Question: I made a Custom ListView Cell so i can add a Context Menu but it keeps opening multiple context menus when you click more than once and the old ones just raise Exceptions when used.

Here is my SongCell class
'''
public SongCell(ListView<Song> list, Playlist playlist) {
setAlignment(Pos.CENTER_LEFT);
ContextMenu listContextMenu = new ContextMenu();
MenuItem removeItem = new MenuItem("Remove");
MenuItem editID3Item = new MenuItem("Edit ID3");
MenuItem playNextItem = new MenuItem("Play Next");
removeItem.setOnAction((ActionEvent event) -> {
list.getItems().remove(getIndex());
});
editID3Item.setOnAction((ActionEvent event) -> {
Optional<Pair<String, String>> show = new FXID3Edit(getItem()).show();
});
playNextItem.setOnAction((ActionEvent event) -> {
Song song = getItem();
list.getItems().remove(song);
playlist.addSongRequest(new SongRequest(song, SongRequest.type.NEXT));
});
listContextMenu.getItems().add(removeItem);
listContextMenu.getItems().add(playNextItem);
listContextMenu.getItems().add(editID3Item);
setOnMousePressed(event -> {
if (event.getButton().equals(MouseButton.SECONDARY)) {
if (getItem() != null) {
if (getItem().equals(playlist.getSong())) {
playNextItem.setDisable(true);
removeItem.setDisable(true);
} else {
playNextItem.setDisable(false);
removeItem.setDisable(false);
}
listContextMenu.show(list, event.getScreenX(), event.getScreenY());
}
}
if (event.getButton().equals(MouseButton.PRIMARY) && event.getClickCount() == 2) {
playlist.setIndex(this.getIndex());
playlist.play();
}
event.consume();
});
}
@Override
protected void updateItem(Song item, boolean empty) {
super.updateItem(item, empty);
if (!empty && item != null) {
this.setText(item.toString());
} else {
this.setText("");
}
}
'''
I also greatly appreciate help on my Coding Style
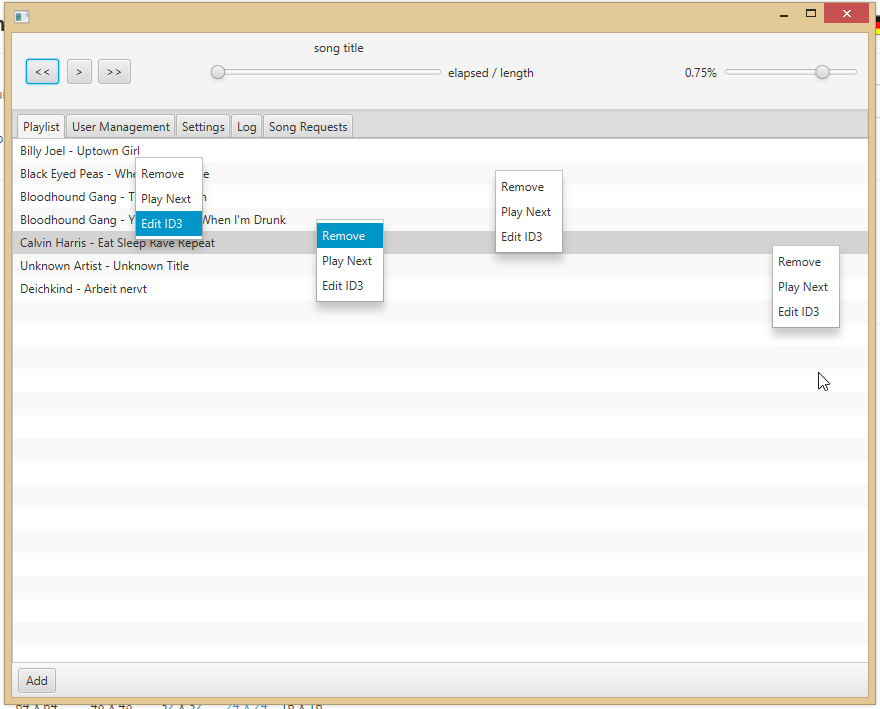
Answer: Instead of registering a mouse listener to show the context menu, use the built-in 'setContextMenu(...)' property. I.e.:
'''
public SongCell(ListView<Song> list, Playlist playlist) {
// ...
setOnMousePressed(event -> {
if (event.getButton().equals(MouseButton.PRIMARY) && event.getClickCount() == 2) {
playlist.setIndex(this.getIndex());
playlist.play();
}
event.consume();
});
}
@Override
public void updateItem(Song item, boolean empty) {
super.updateItem(item, empty);
if (!empty && item != null) {
this.setText(item.toString());
this.setContextMenu(listContextMenu);
} else {
this.setText("");
this.setContextMenu(null);
}
}
'''